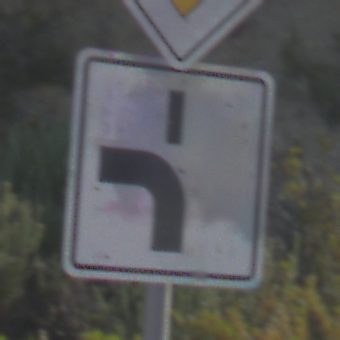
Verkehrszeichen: VerlaufVorfahrtsstrasse5
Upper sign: Vorfahrtsstrasse
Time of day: MorningAfternoon
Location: Outdoor (Nature)
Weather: Clear
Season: NotSpecified
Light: Natural